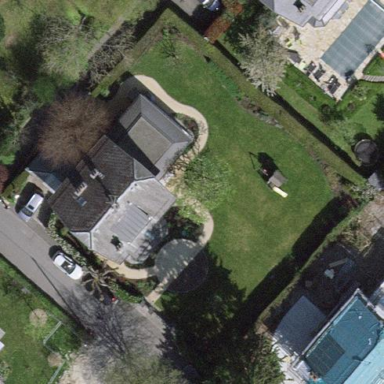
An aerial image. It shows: Garden enclosed by fence.